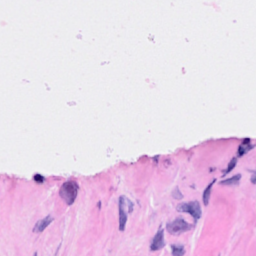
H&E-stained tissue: Breast